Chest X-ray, AP view. Patient: 25 years old, sex F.
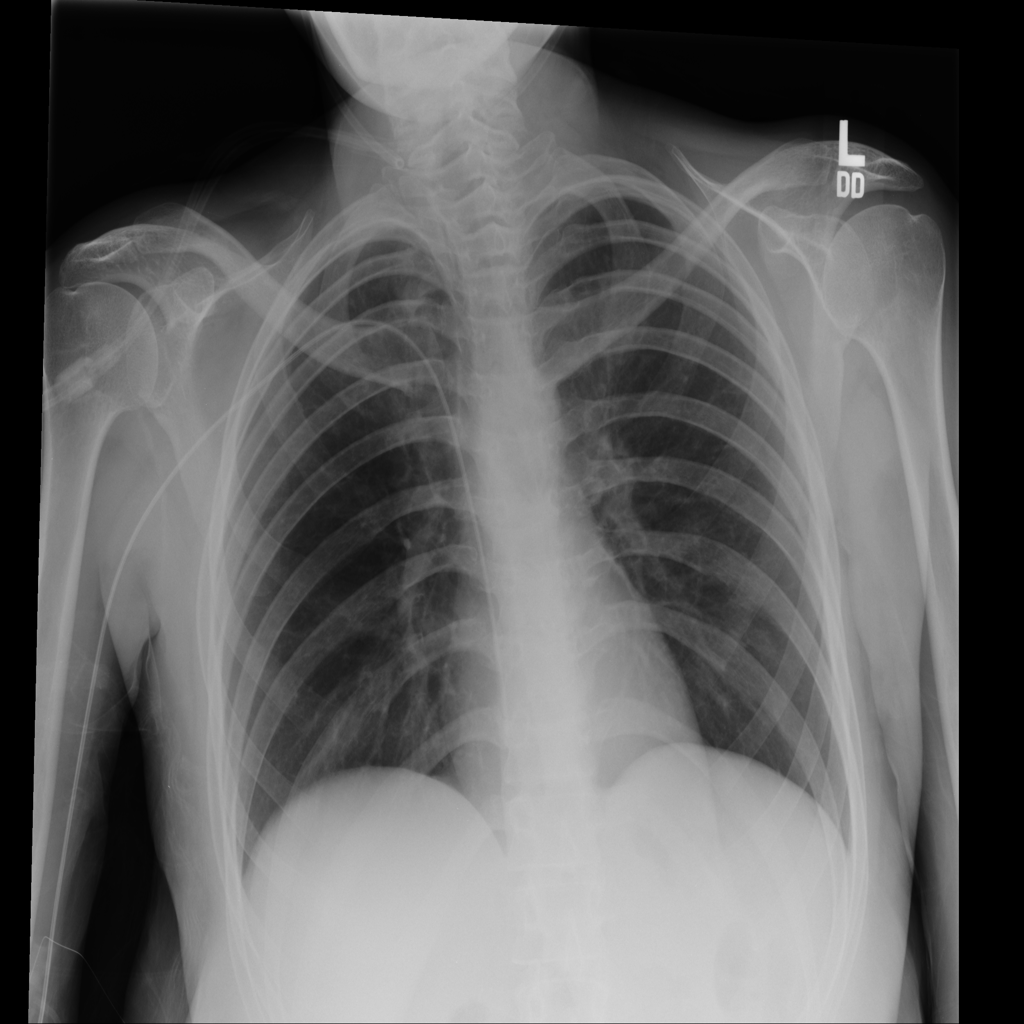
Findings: No Finding